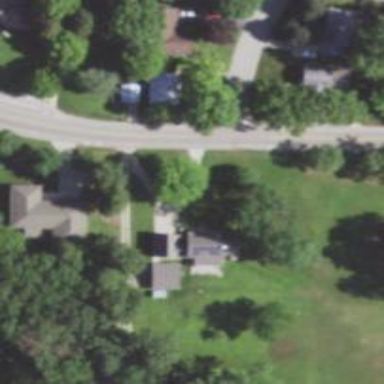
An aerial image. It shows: Residential road.